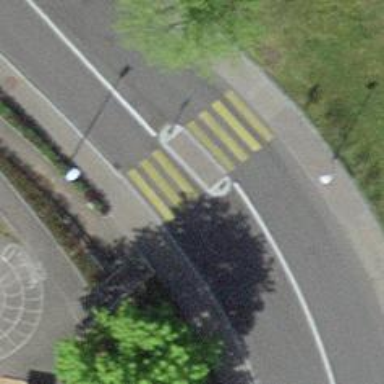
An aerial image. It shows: Uncontrolled zebra crossing with pedestrian island.